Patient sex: F
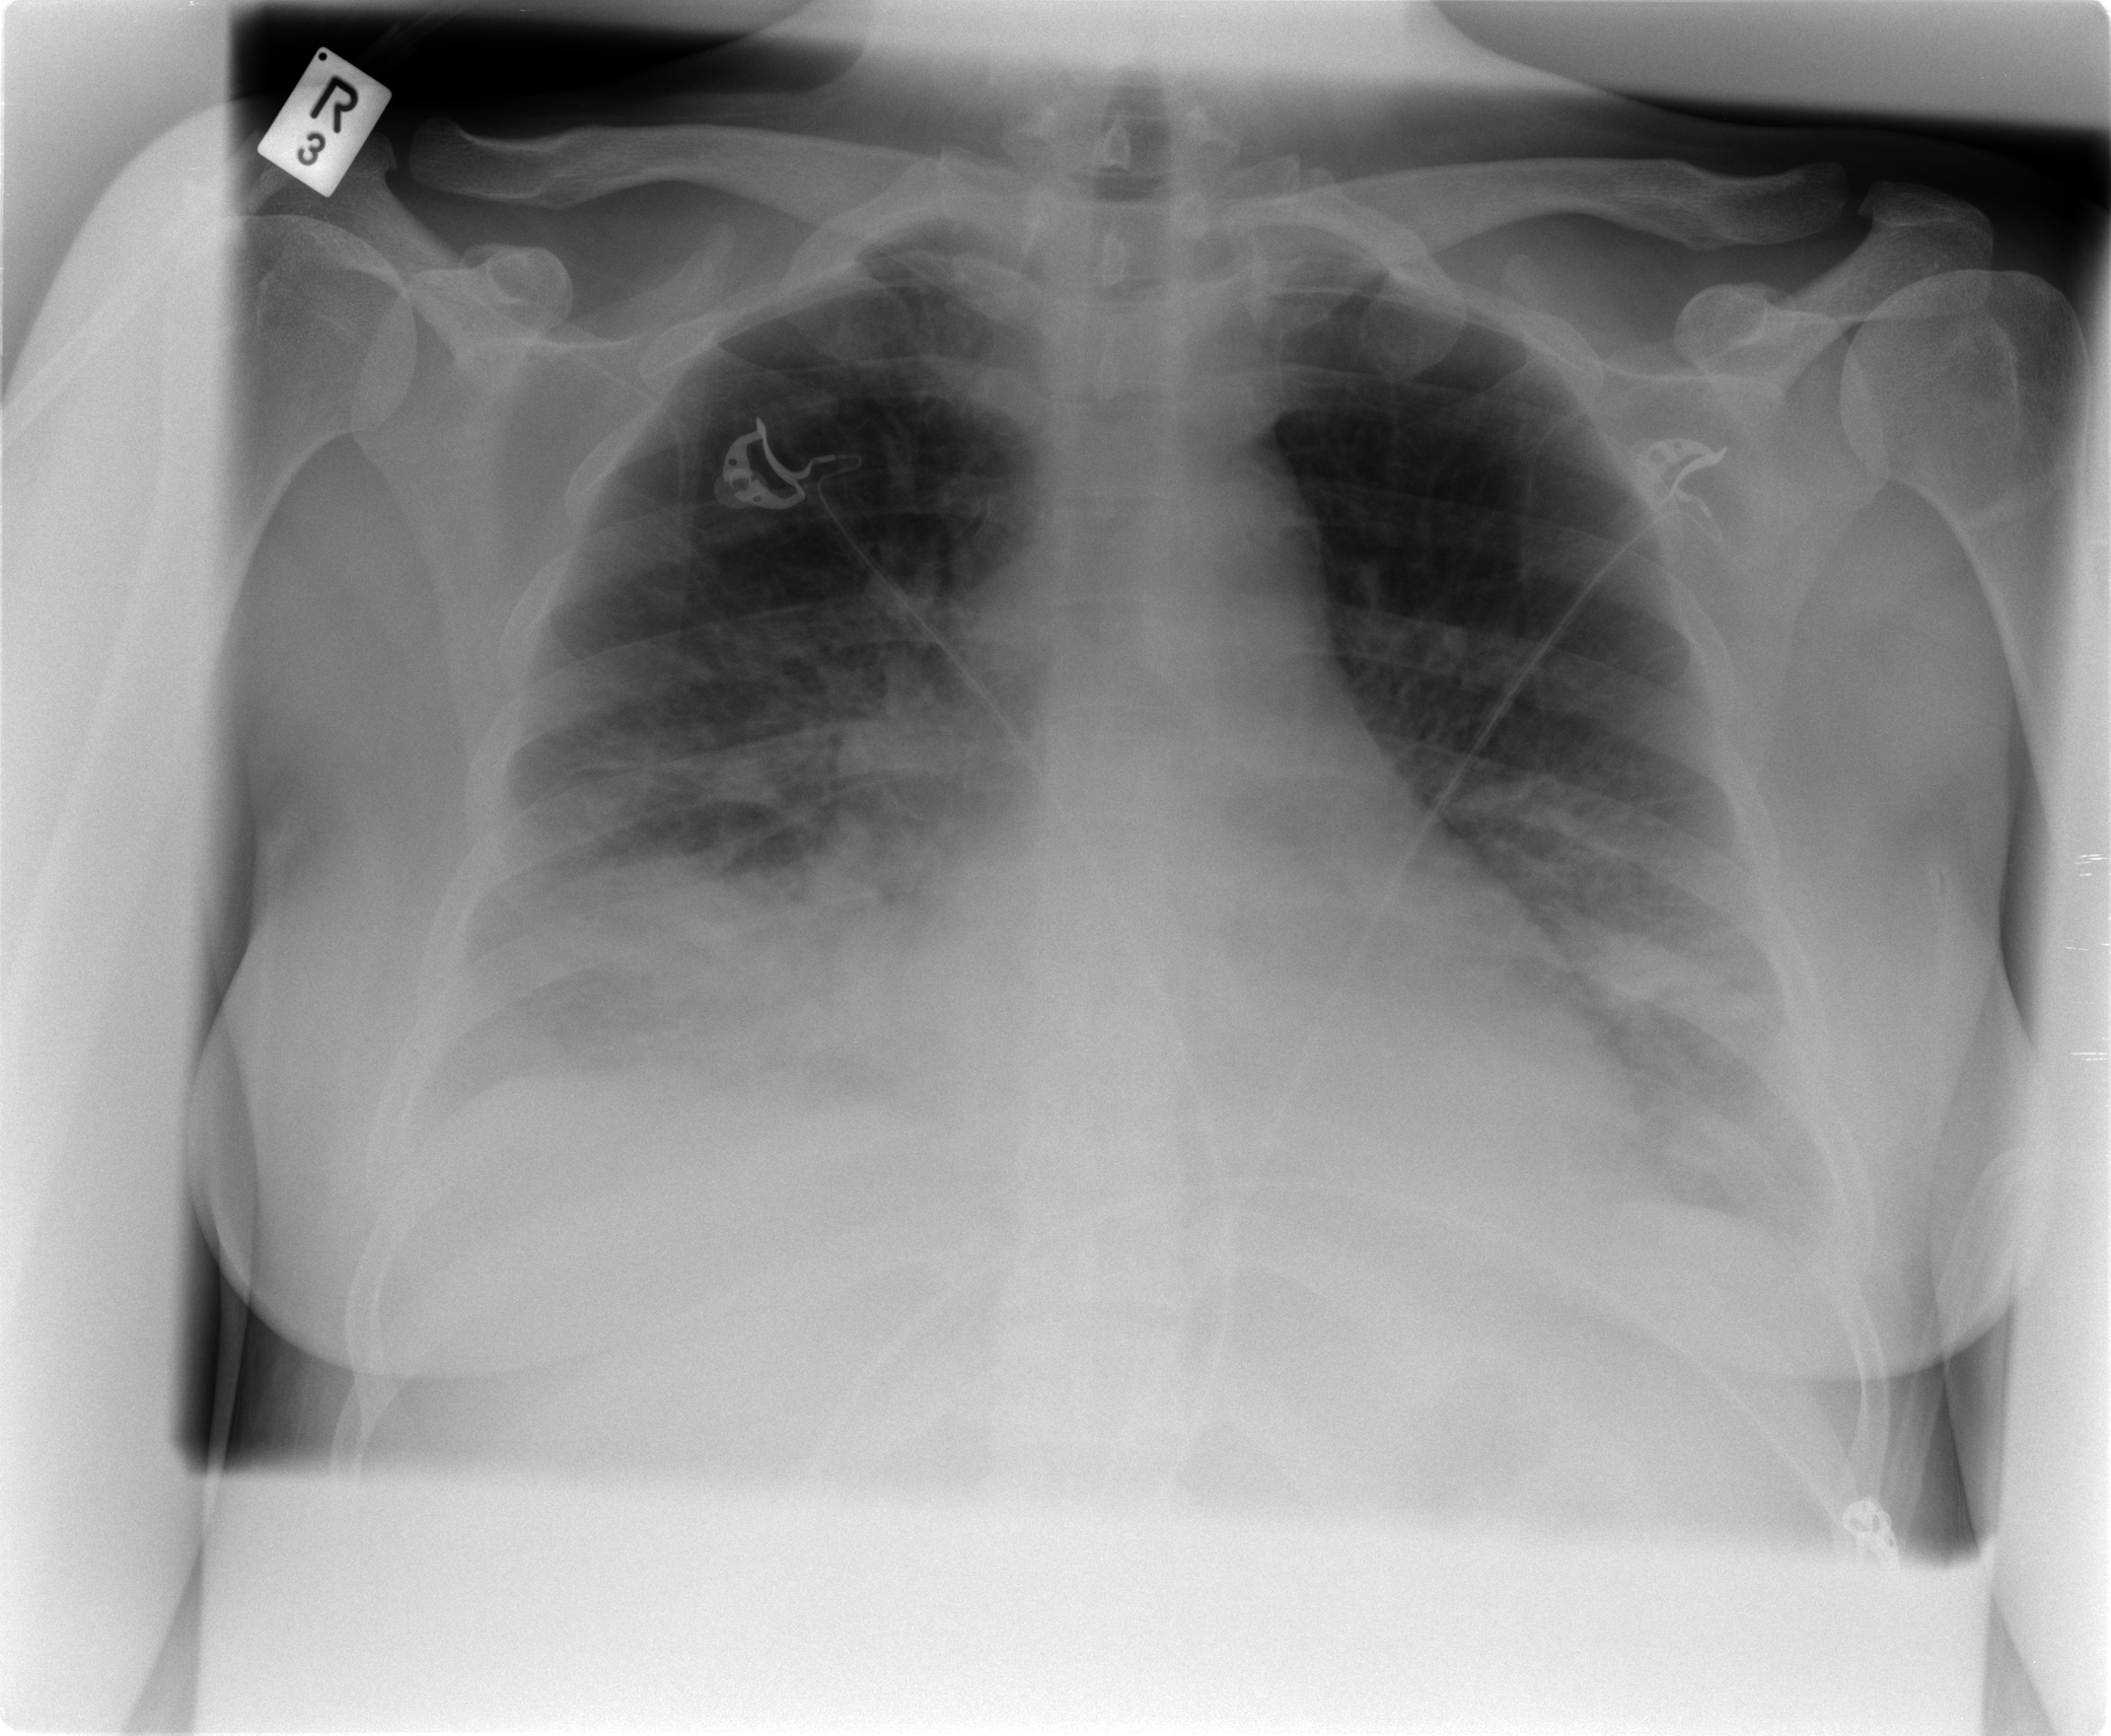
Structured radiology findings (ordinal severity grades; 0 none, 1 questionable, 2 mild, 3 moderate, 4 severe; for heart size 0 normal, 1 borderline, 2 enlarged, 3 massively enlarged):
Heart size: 0
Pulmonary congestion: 2
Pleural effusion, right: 2
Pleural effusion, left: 2
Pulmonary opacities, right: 3
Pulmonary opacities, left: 3
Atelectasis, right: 2
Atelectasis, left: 2